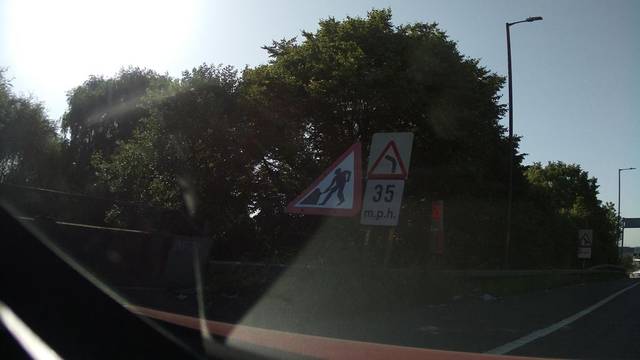
Region: United Kingdom
Coordinates: 52.512, -1.864